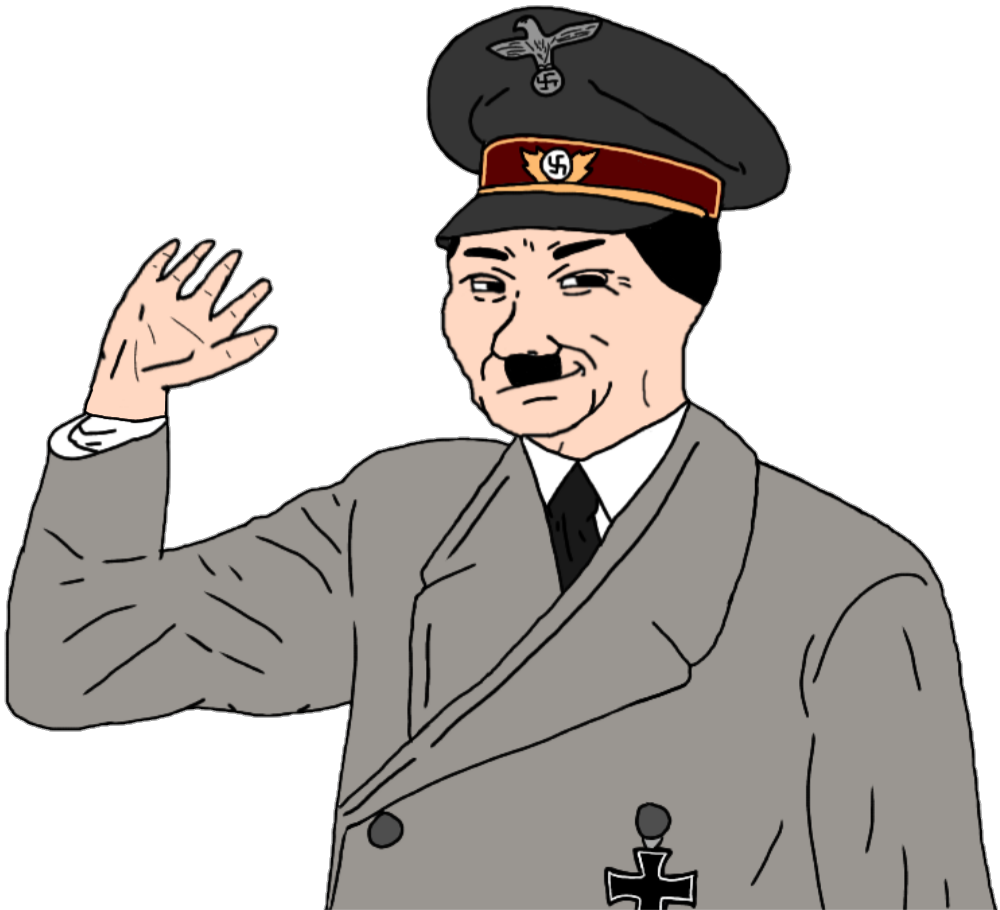
Label: 5_Smugjak